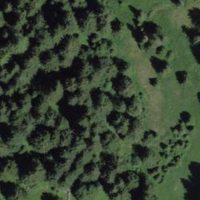
EUNIS habitat code: 43
Species observed at this site:
Trifolium pratense
Colchicum autumnale